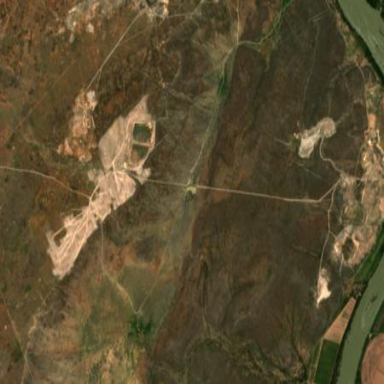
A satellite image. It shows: Industrial area used as quarry mine.